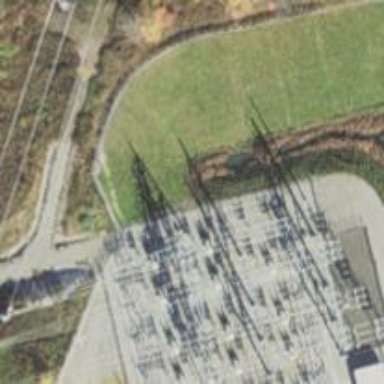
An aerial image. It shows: Switch used for power control.